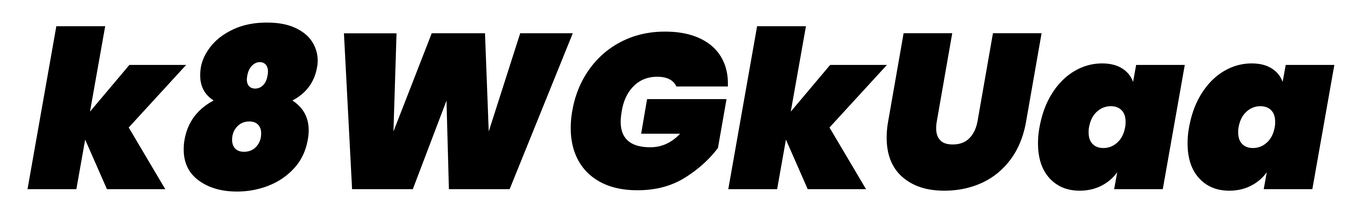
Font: Poppins-BlackItalic